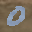
Label: 0